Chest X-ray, PA view. Patient: 37 years old, sex M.
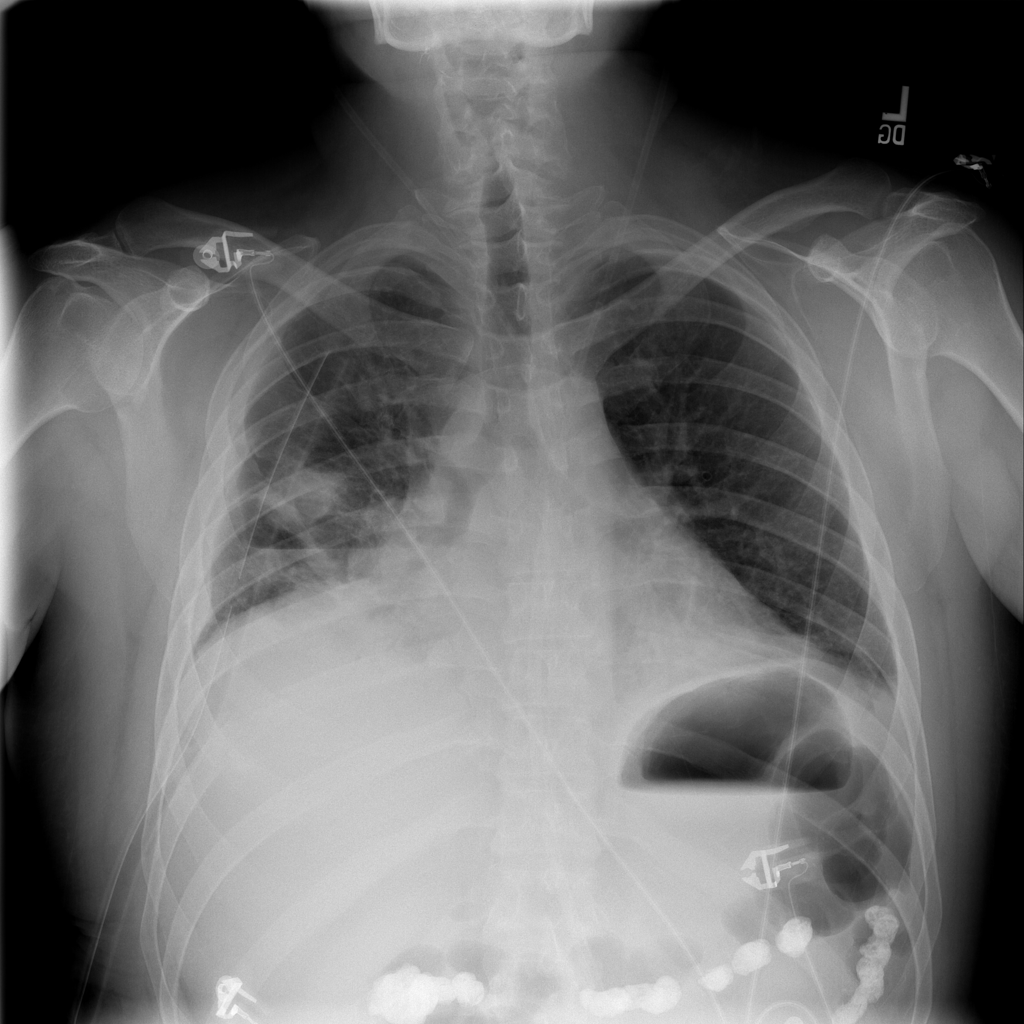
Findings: Atelectasis, Infiltration, Nodule